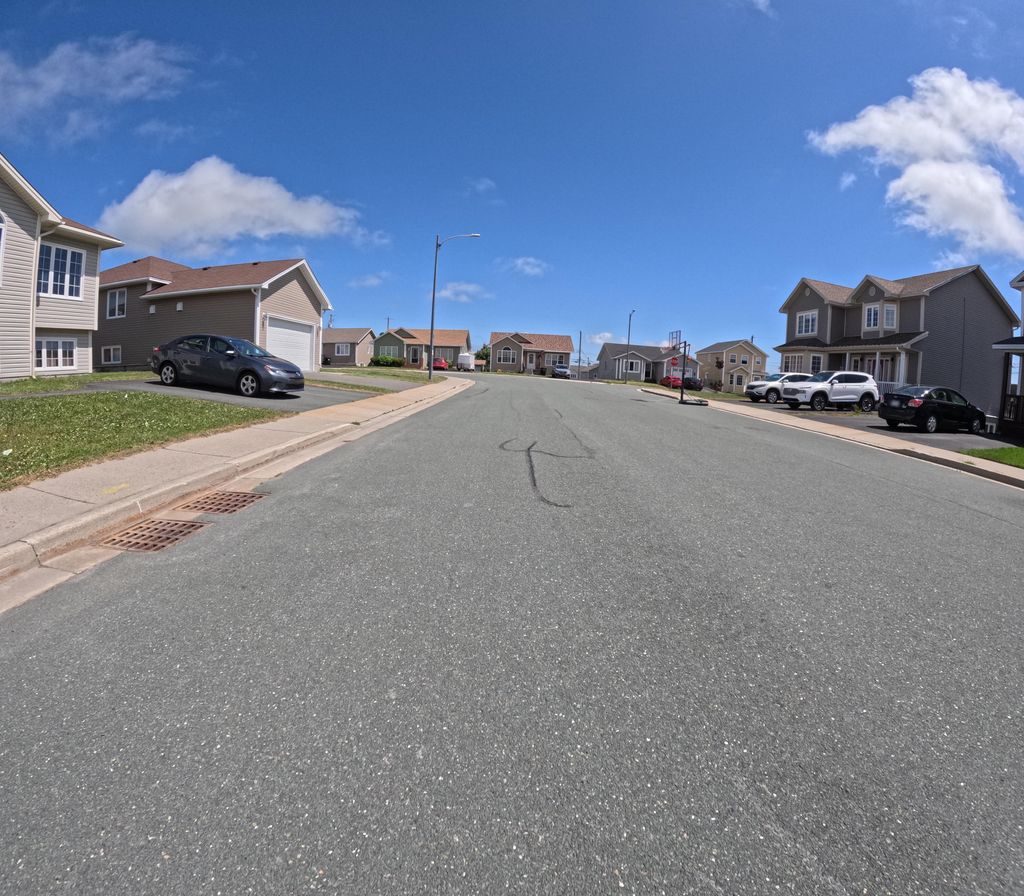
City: st_johns